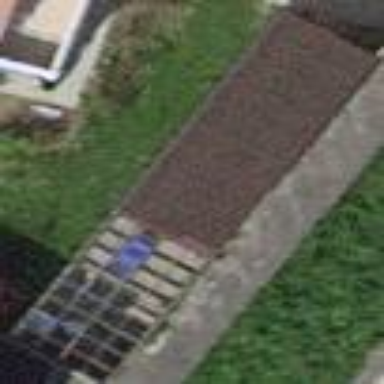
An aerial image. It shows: Shed.